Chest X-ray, PA view. Patient: 69 years old, sex M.
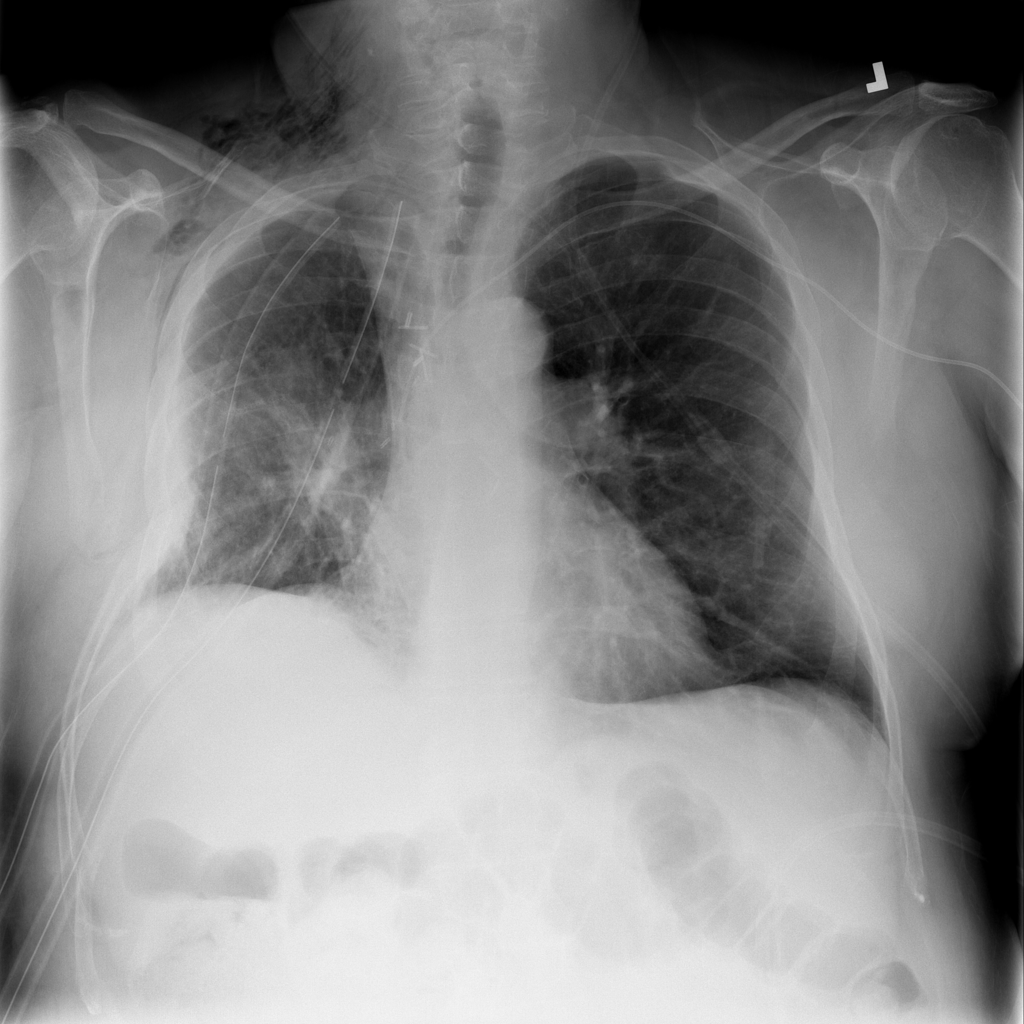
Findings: Emphysema